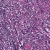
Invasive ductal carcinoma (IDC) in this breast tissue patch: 1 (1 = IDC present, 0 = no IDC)